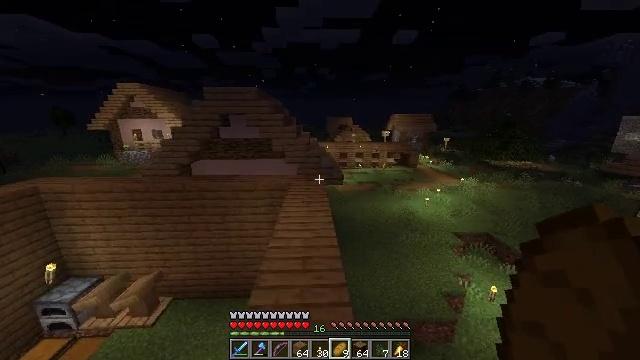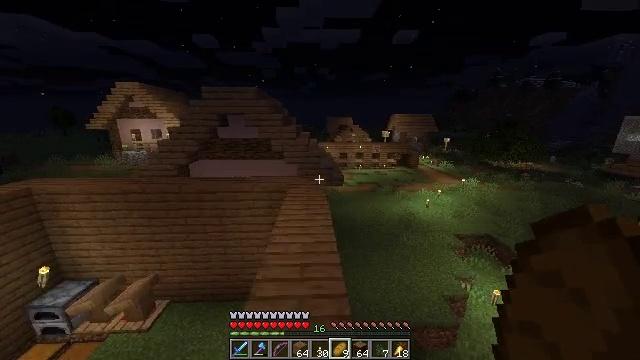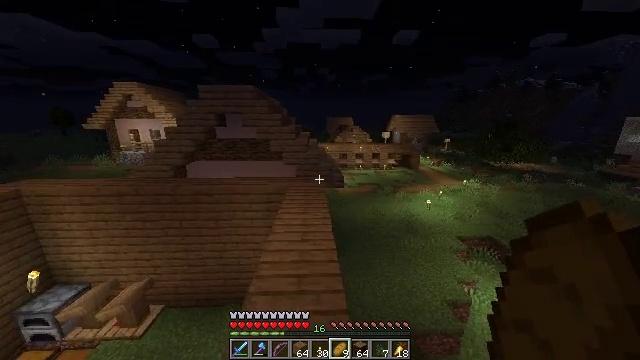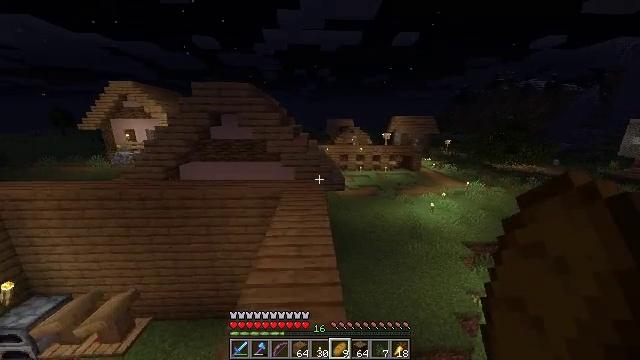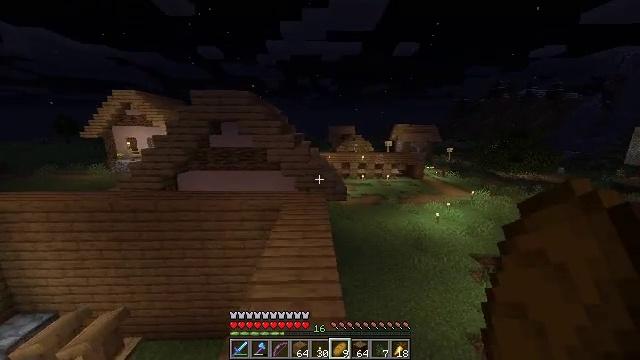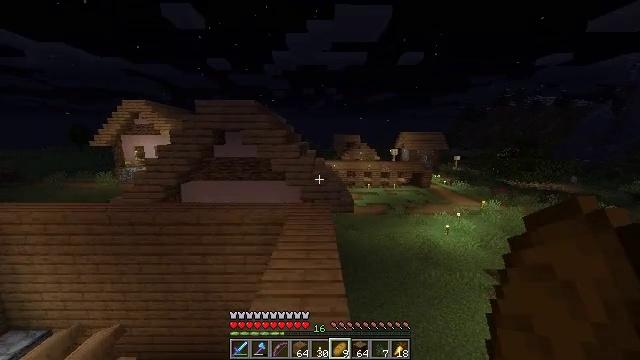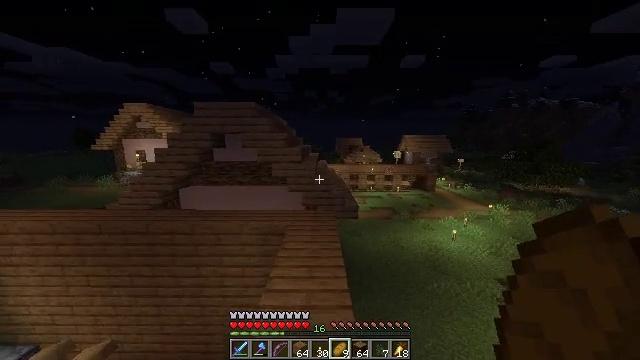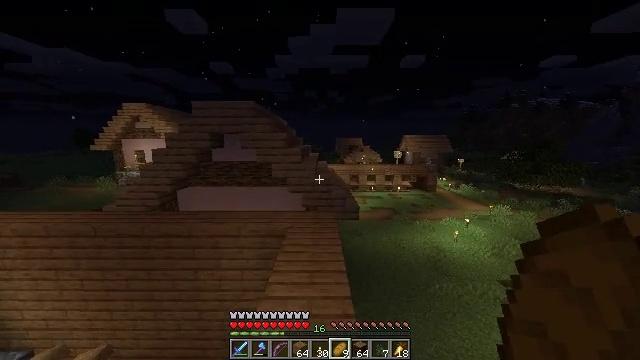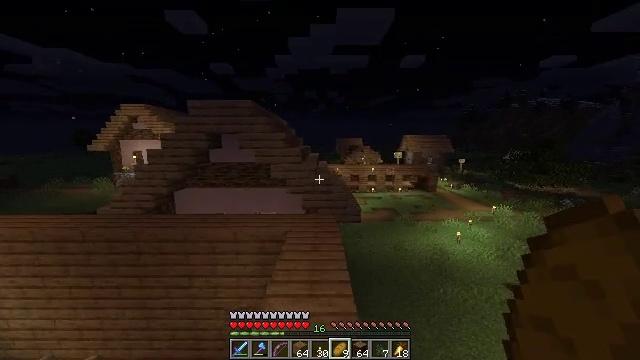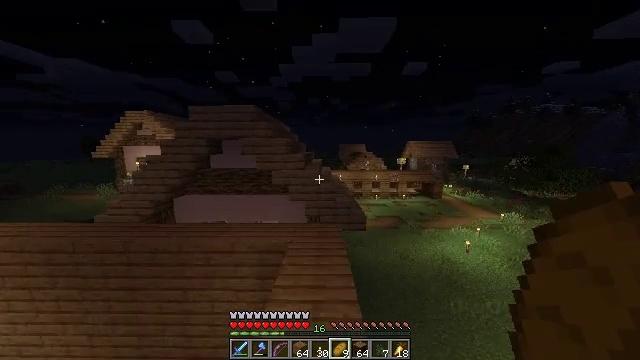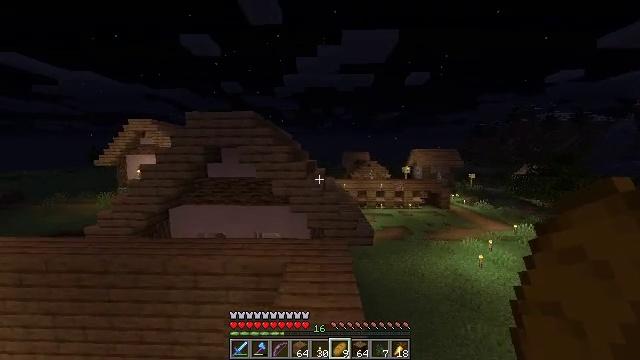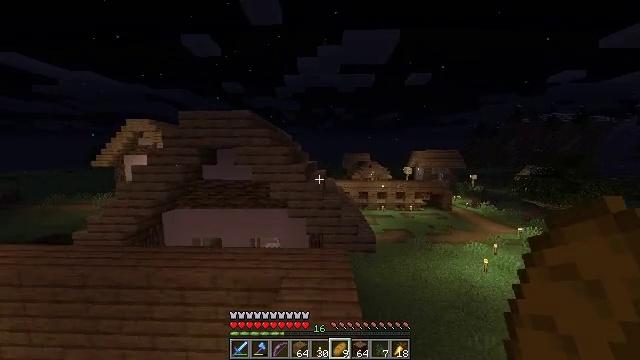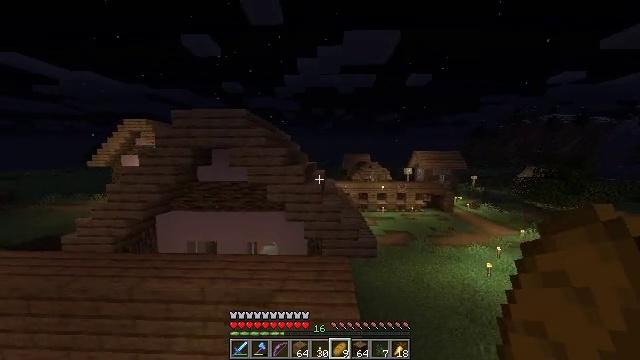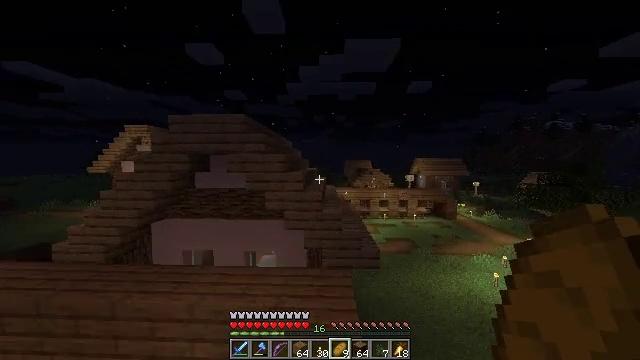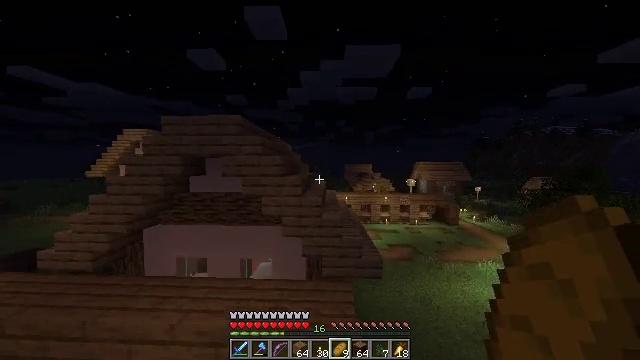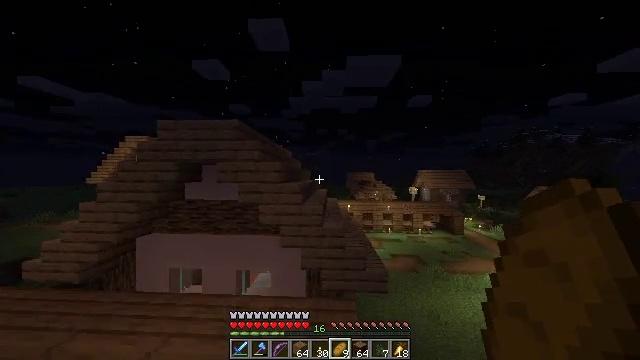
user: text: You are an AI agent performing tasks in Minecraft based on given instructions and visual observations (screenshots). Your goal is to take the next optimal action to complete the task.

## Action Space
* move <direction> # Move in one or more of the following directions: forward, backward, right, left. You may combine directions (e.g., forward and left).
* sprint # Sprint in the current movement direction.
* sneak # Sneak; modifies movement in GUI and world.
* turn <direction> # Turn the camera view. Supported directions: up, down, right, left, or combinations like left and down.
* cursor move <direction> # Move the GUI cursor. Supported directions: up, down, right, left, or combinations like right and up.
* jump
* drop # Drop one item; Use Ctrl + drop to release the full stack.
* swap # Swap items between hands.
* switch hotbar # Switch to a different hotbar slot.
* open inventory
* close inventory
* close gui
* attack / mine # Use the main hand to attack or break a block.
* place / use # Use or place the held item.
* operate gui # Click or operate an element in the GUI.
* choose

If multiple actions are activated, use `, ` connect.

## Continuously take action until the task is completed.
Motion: motion action
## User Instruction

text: Remove a cake from the inventory.
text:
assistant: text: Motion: move forward
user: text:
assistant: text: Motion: move forward
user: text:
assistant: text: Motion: move forward
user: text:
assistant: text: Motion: move forward, turn up
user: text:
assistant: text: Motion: move forward, turn left and up
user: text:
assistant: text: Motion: move forward
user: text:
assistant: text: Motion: move forward
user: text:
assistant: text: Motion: move forward
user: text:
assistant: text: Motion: move forward, turn up
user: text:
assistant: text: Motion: move forward, turn up
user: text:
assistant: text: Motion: move forward
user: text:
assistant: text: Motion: move forward
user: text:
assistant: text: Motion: move forward, turn up
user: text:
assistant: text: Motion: move forward, turn up
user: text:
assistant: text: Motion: move forward, turn up
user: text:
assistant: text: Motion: move forward, turn up
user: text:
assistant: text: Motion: move forward, turn up
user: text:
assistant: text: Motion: move forward
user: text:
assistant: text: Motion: move forward
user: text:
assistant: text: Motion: turn up
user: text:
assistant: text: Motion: no_op
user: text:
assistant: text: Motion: no_op
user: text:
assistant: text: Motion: no_op
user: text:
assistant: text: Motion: turn up
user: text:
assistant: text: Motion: turn up
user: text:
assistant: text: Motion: turn up
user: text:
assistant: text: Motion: turn up
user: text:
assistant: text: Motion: turn up
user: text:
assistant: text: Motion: no_op
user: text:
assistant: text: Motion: move forward